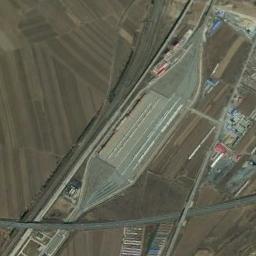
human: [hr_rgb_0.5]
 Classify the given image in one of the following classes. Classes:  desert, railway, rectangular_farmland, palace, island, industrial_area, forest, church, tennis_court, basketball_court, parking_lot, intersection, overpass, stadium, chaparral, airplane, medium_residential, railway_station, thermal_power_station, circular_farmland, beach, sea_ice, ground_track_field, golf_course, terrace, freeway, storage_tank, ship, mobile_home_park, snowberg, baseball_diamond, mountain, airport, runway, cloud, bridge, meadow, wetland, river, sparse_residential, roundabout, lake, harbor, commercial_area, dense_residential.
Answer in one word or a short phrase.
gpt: railway_station